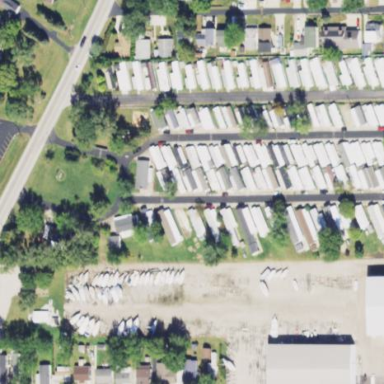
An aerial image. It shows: Trailer park.